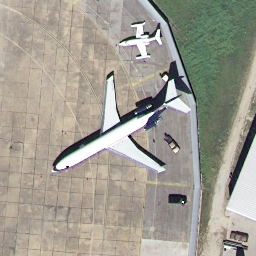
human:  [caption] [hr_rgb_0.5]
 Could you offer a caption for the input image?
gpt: A big airplane and a small one are in the airport .

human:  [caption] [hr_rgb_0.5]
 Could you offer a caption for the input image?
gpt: A very big airplane and a small one are in the airport .

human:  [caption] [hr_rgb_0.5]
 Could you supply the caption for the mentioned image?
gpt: There are two airplanes in the airport .

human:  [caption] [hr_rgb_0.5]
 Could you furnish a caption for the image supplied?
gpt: There are two airplanes and two cars in the airport .

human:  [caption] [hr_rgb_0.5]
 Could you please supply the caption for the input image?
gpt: Two white airplanes and some cars are in the airport .